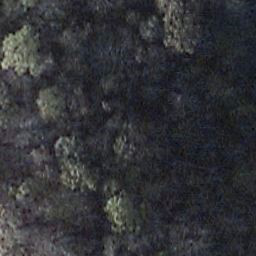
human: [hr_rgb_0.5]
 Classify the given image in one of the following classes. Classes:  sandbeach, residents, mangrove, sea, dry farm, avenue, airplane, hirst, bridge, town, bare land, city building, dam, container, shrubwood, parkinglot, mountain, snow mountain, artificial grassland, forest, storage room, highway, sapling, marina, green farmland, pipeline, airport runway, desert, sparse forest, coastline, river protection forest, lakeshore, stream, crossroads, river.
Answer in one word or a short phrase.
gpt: shrubwood